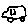
Label: car